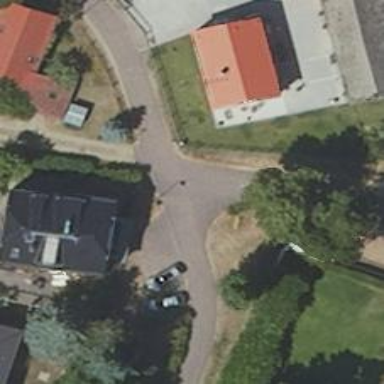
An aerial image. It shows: Asphalt road in residential area.